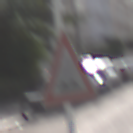
Verkehrszeichen: UnebeneFahrbahn
Umgebung: Outdoor, Urban
Tageszeit: MorningAfternoon
Wetter: PartlyCloudy
Licht: Natural
Jahreszeit: NotSpecified
Kontrast: HighContrast